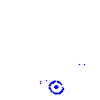
Particle: kaon